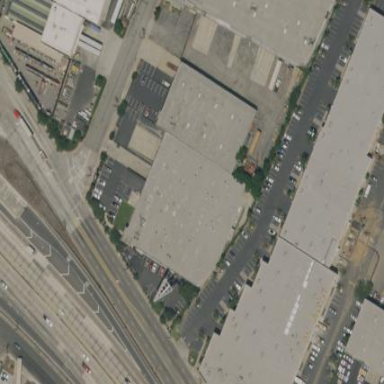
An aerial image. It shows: Warehouse.